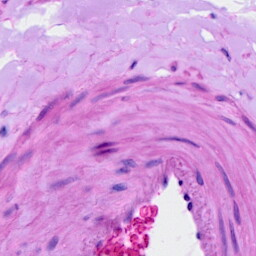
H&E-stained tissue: Ovarian